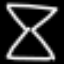
Label: hourglass